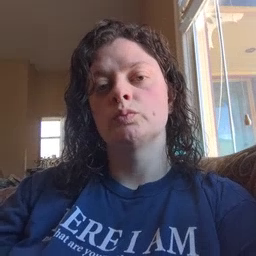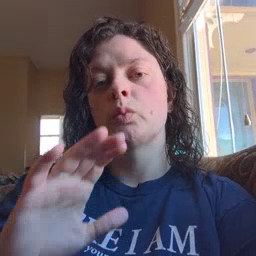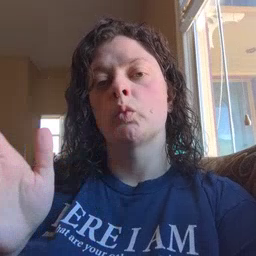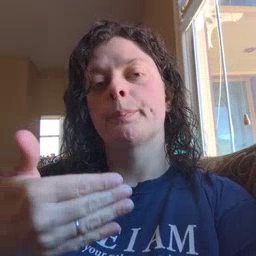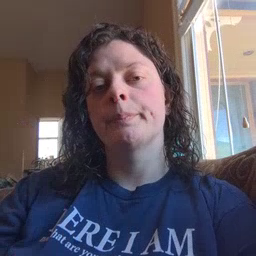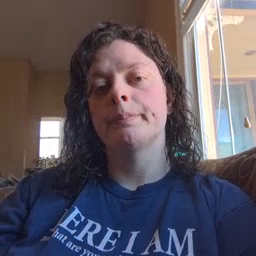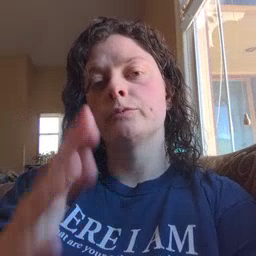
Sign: room